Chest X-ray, PA view. Patient: 54 years old, sex M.
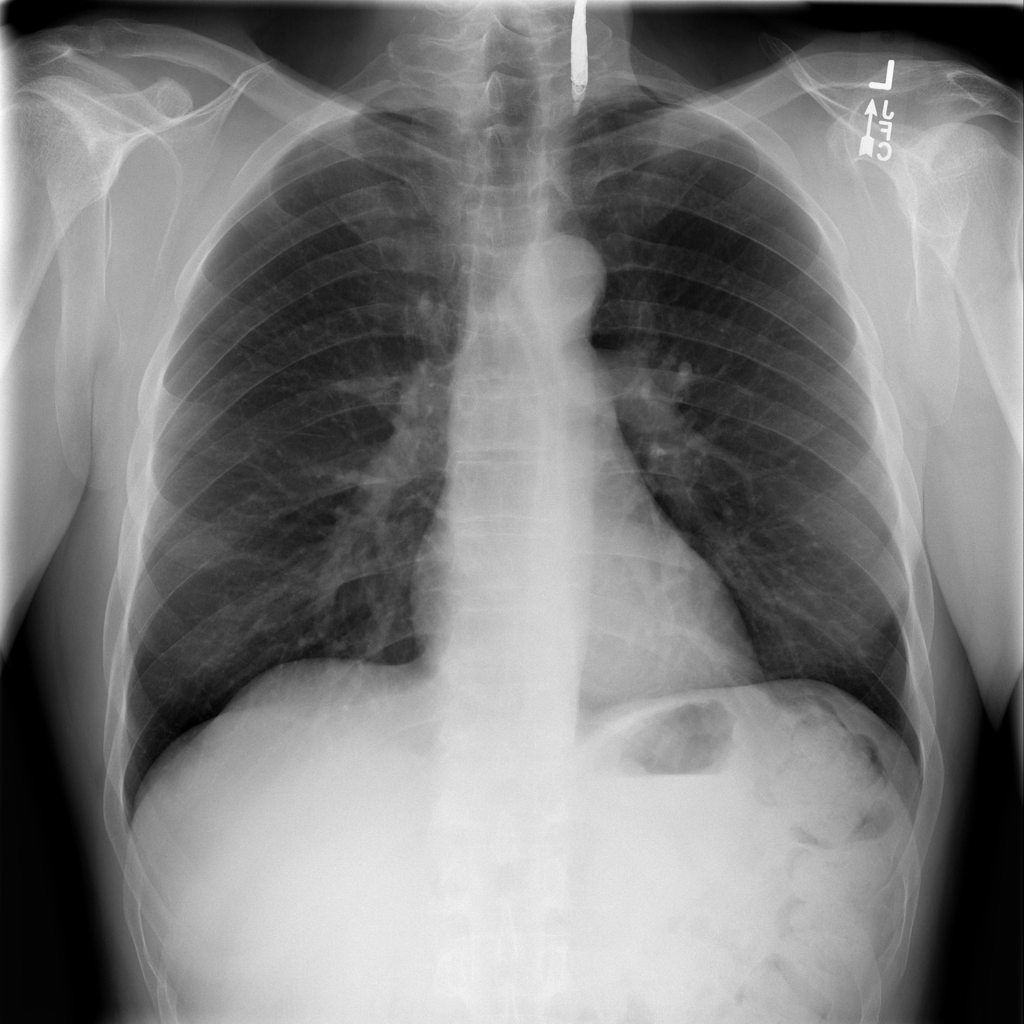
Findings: No Finding